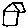
Label: house